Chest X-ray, PA view. Patient: 50 years old, sex M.
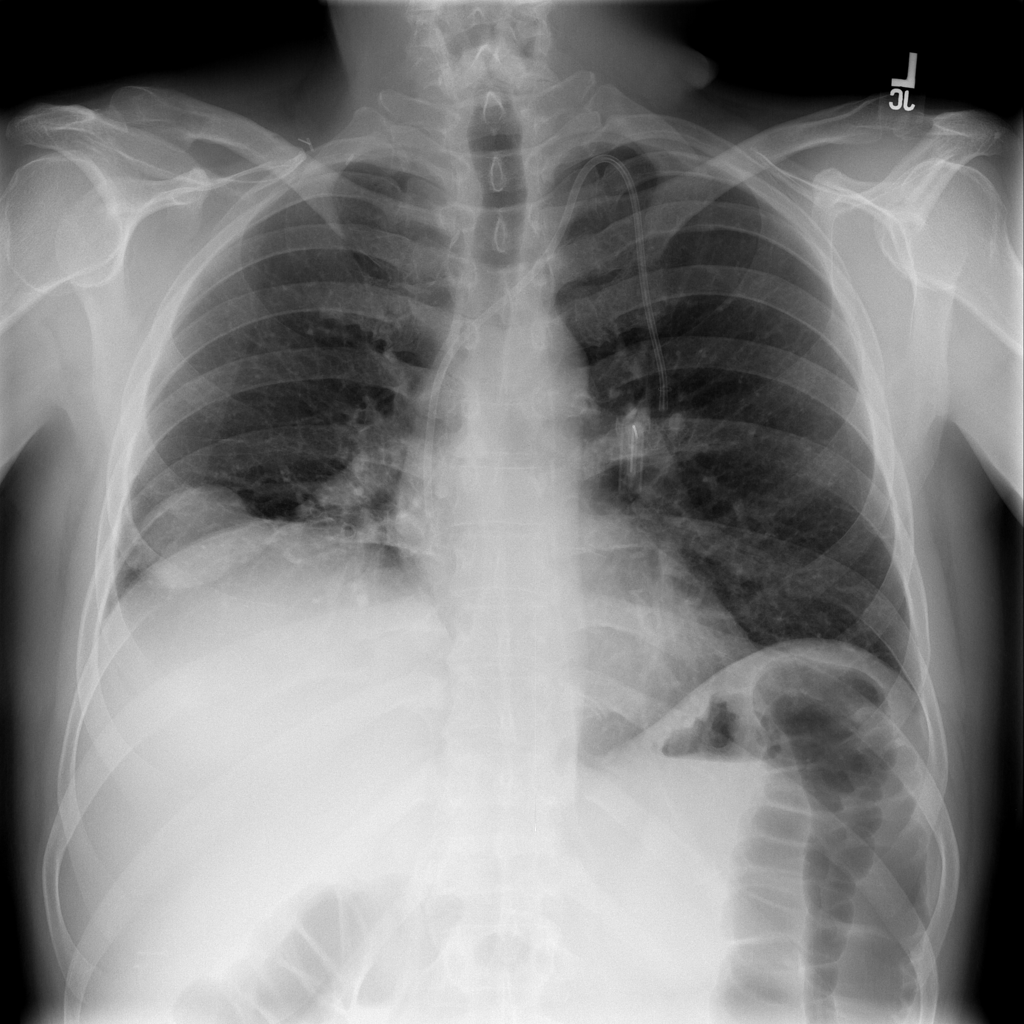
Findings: Mass, Nodule